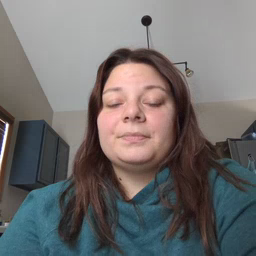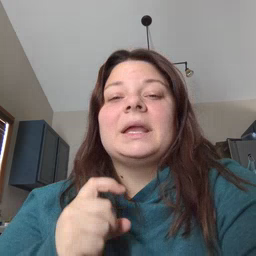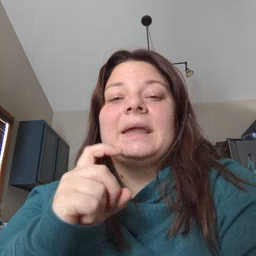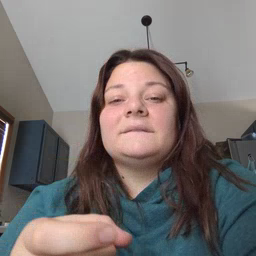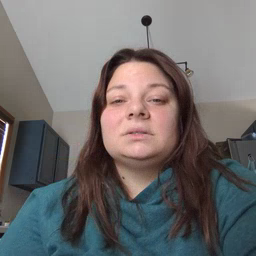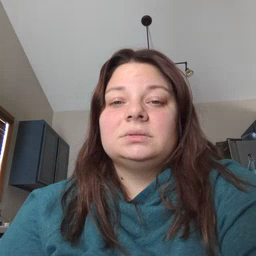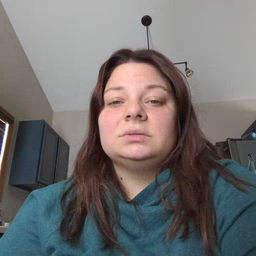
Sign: give